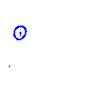
Particle: kaon